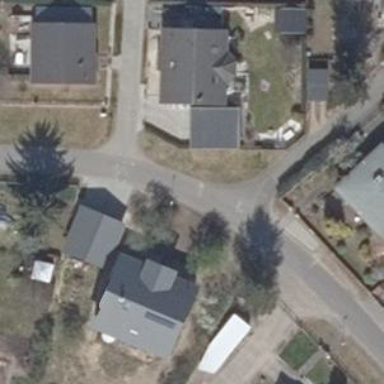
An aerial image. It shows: Residential road with asphalt surface and opposite cycleway.